Field crop: tomato
Growth stage: 1
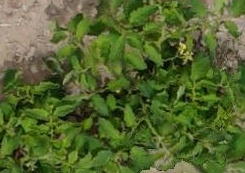
Species: tomato